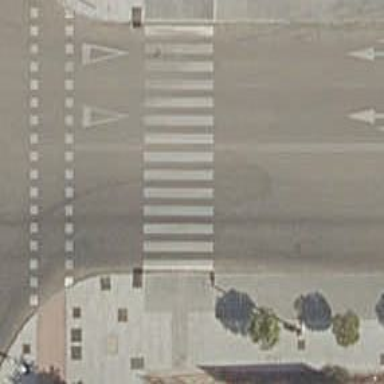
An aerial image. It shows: Uncontrolled road crossing.